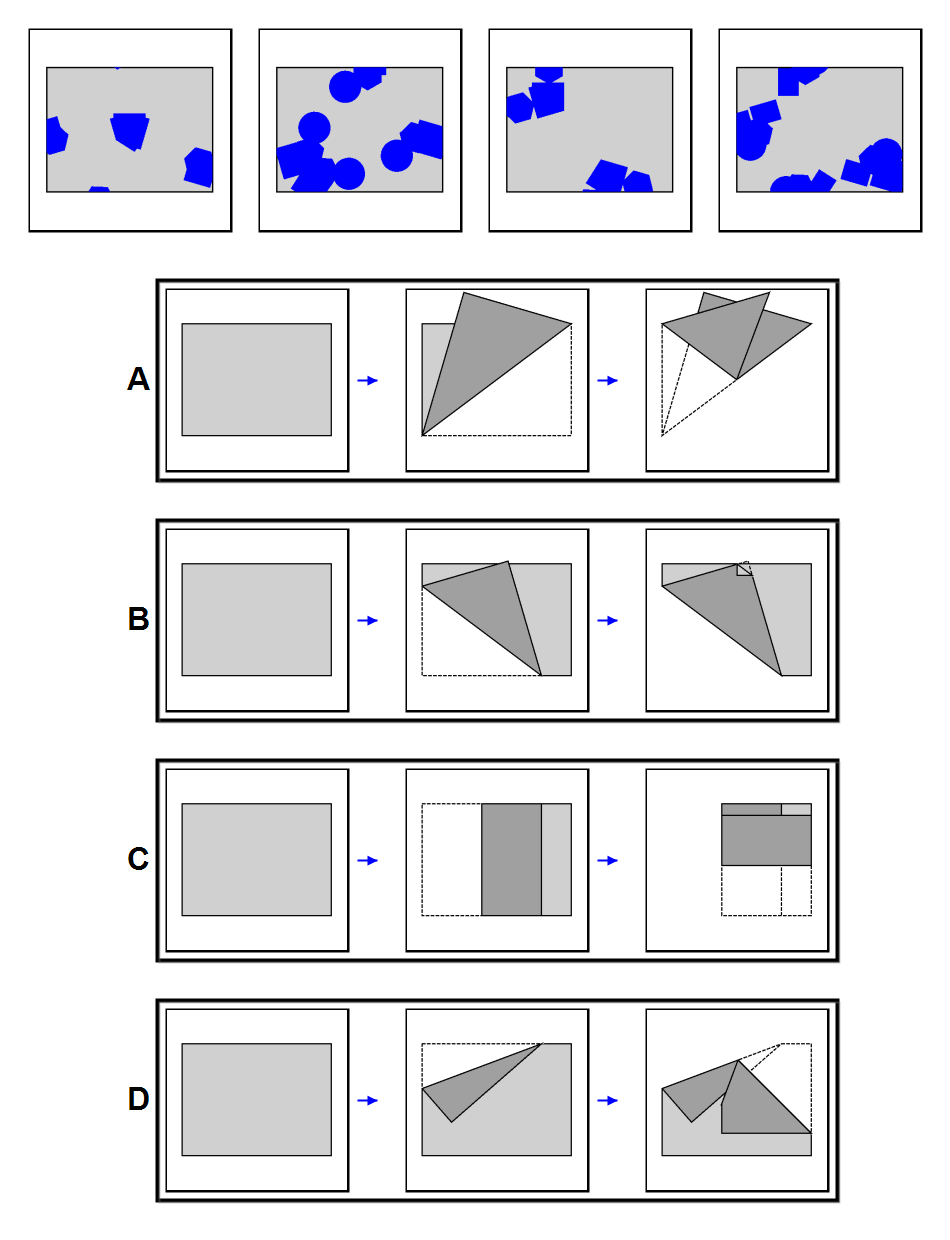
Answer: A